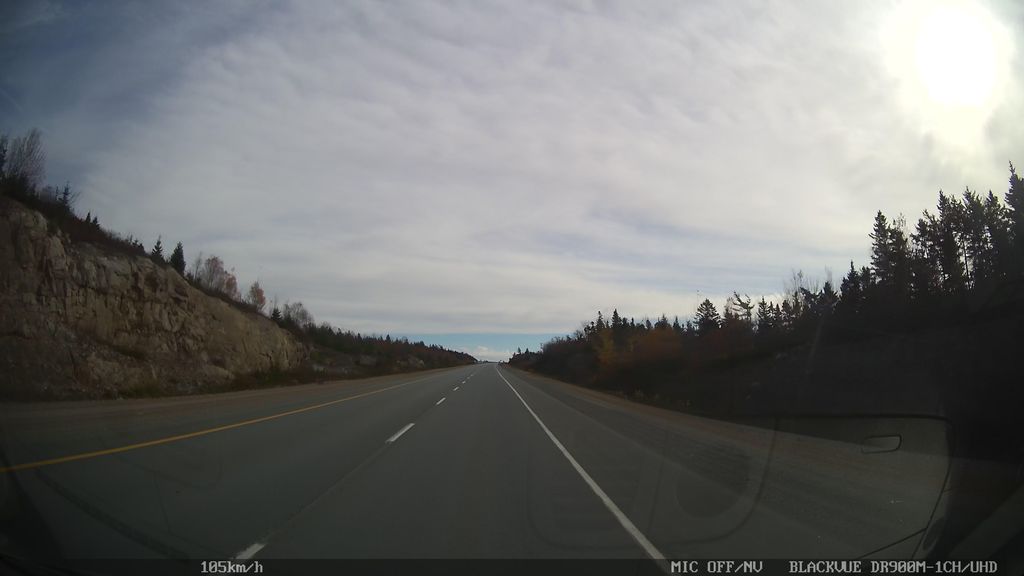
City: halifax